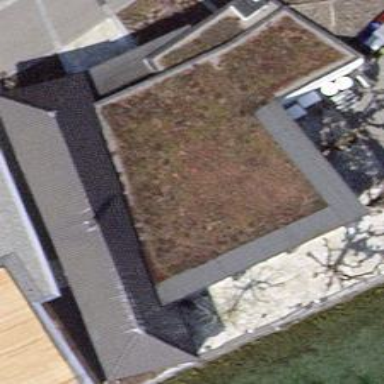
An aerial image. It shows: Restaurant in building.